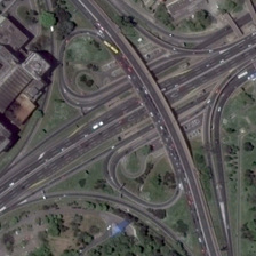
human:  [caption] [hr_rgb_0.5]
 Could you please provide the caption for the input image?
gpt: a diamand shaped viaduct is next to some old buildings .

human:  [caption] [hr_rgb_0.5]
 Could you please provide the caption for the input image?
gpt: This is a double-ring viaduct, close to some buildings, trees and lawns.

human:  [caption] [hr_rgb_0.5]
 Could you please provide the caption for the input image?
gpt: it is a curved bustling highway viaduct spanning a road with several houses located at the coners .

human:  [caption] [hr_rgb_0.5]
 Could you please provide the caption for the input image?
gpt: This is a viaduct with two loops, close to some buildings, trees and lawns.

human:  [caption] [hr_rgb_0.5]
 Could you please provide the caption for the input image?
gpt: This is a viaduct with two rings, close to some buildings, trees and lawns.